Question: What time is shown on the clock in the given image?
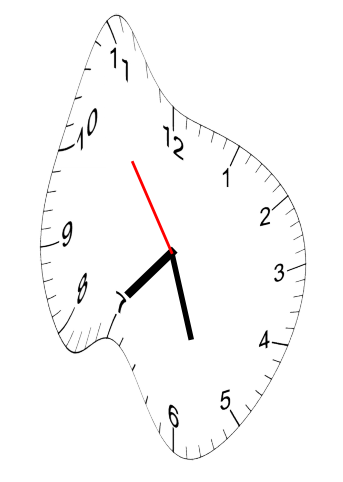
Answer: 07:26:54